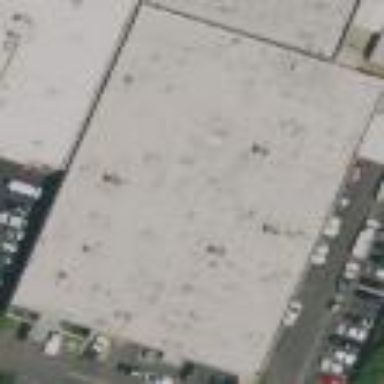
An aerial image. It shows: Warehouse.